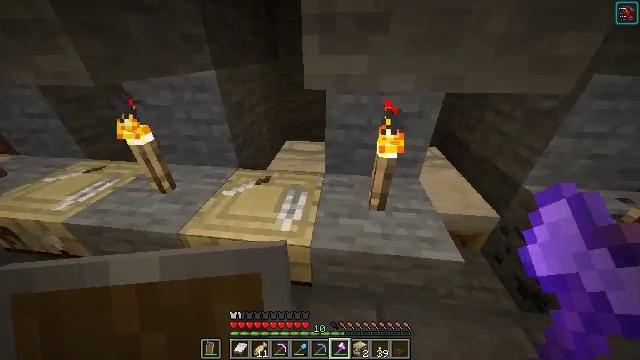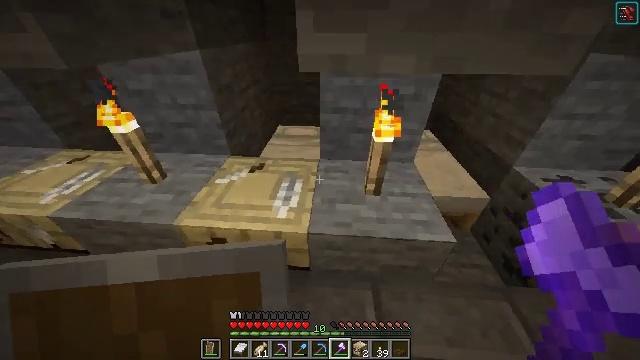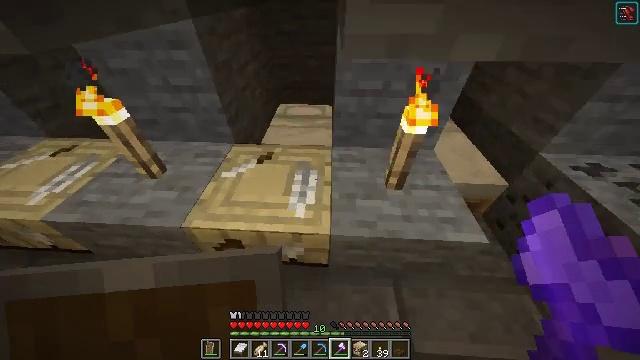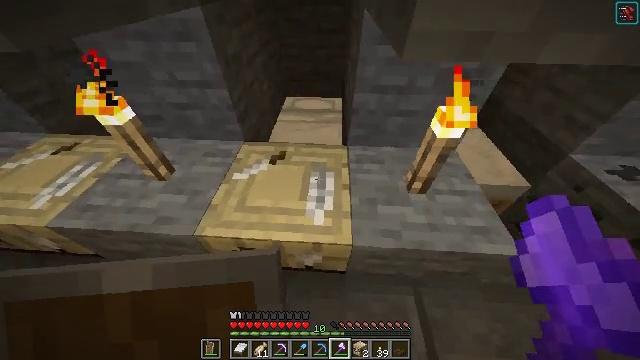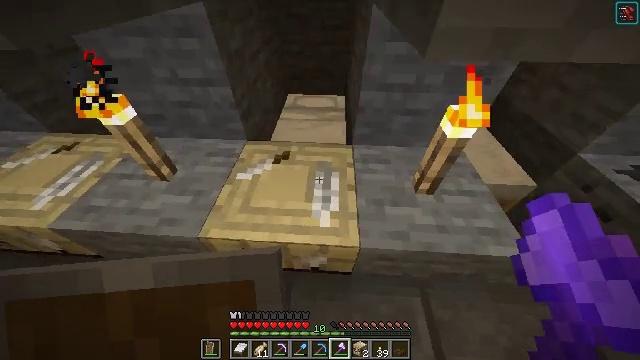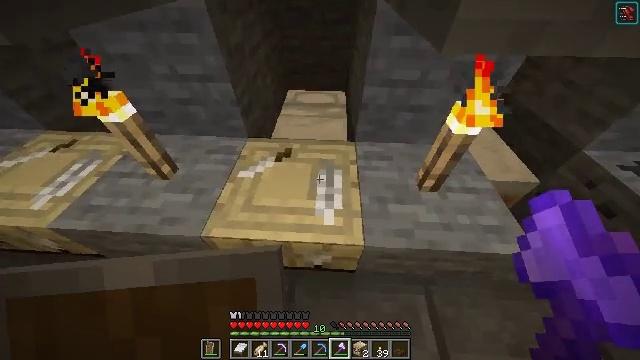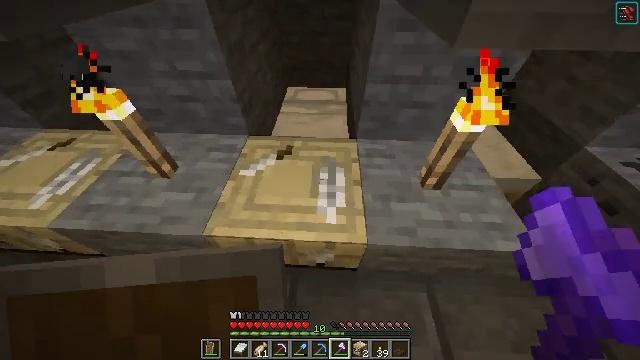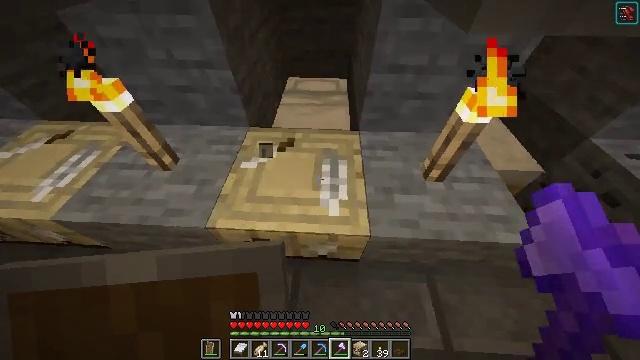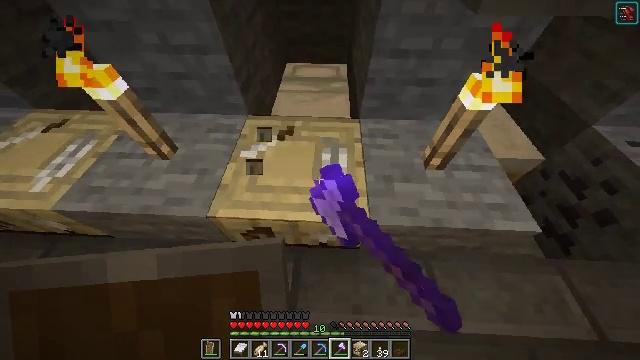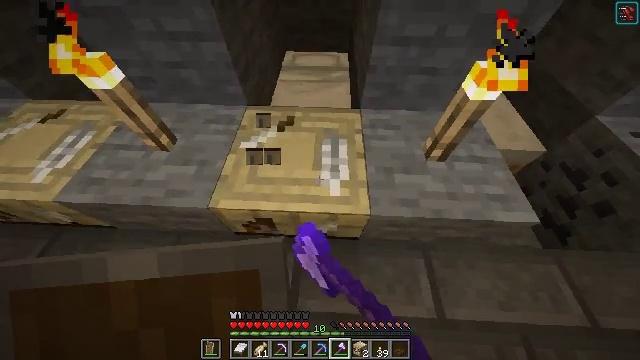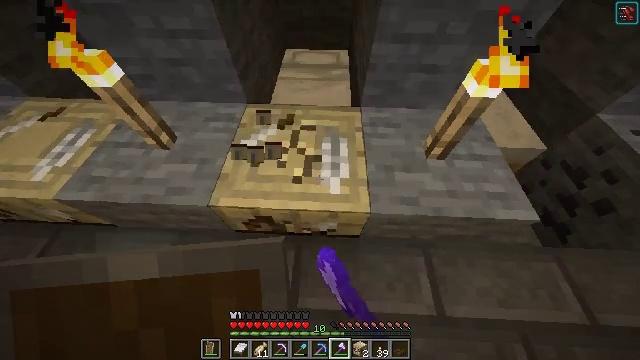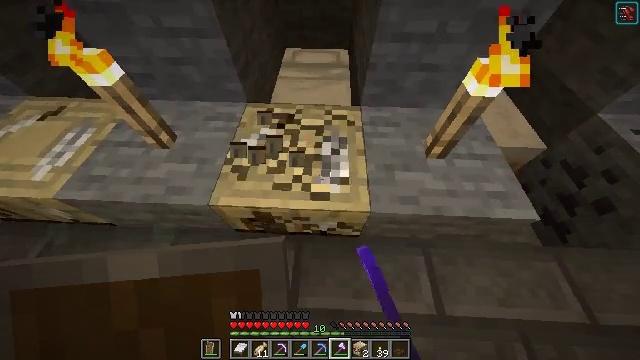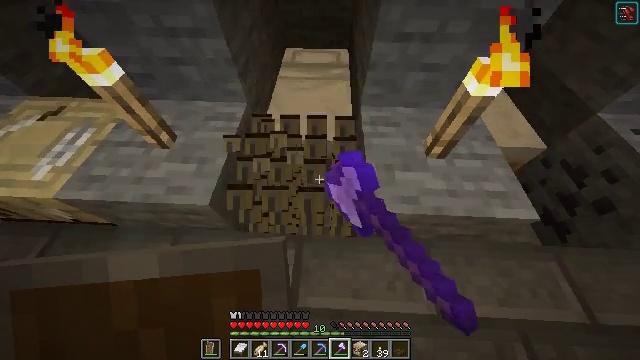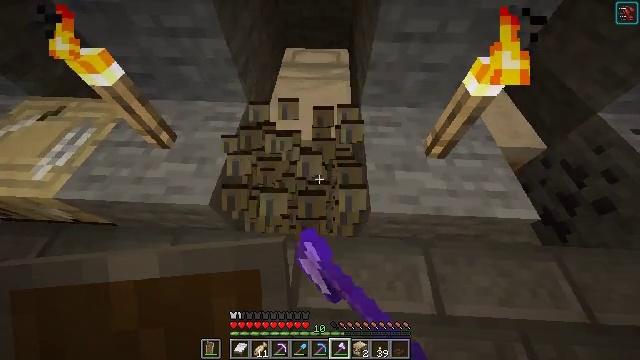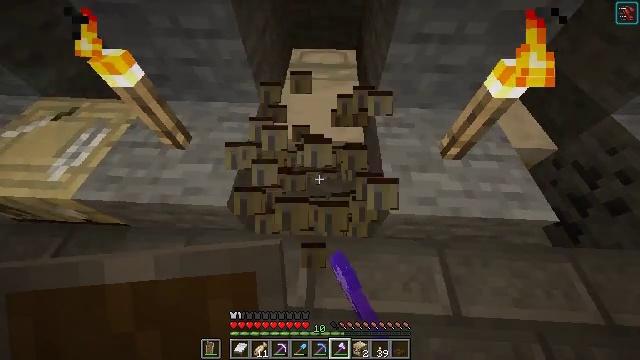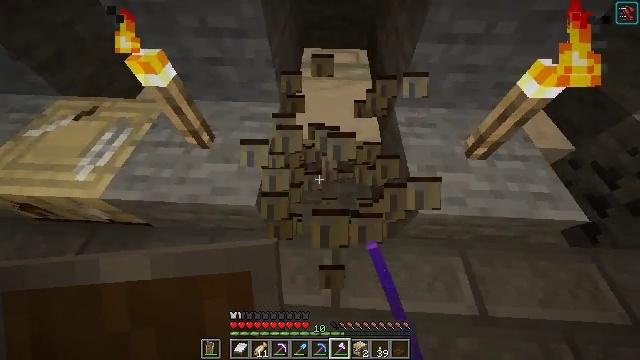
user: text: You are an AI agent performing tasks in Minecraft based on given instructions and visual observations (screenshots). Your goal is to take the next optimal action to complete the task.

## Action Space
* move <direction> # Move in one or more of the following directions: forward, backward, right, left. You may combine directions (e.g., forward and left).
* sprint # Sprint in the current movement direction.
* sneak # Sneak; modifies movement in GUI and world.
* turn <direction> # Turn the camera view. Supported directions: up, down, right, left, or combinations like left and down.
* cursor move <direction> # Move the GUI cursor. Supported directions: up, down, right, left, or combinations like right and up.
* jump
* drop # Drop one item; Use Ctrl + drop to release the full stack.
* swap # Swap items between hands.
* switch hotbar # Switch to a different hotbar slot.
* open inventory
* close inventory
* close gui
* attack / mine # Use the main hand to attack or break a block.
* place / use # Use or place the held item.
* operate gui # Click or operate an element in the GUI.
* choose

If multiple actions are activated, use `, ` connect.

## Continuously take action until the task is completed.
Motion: motion action
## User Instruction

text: Get the fletching table back into the inventory.
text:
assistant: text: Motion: move forward and move left, turn right and down
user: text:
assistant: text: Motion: move forward and move left, turn right and down
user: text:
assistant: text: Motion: turn down
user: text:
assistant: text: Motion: no_op
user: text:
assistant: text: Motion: turn down
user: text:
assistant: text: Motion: no_op
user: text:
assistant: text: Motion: turn down, attack / mine
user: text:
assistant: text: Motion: turn down, attack / mine
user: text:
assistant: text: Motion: turn down, attack / mine
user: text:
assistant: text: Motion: attack / mine
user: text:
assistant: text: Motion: attack / mine
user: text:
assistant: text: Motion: attack / mine
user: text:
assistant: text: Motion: attack / mine
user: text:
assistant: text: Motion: move left
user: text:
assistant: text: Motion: move left
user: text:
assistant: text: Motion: no_op
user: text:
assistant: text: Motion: turn right
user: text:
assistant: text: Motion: turn right
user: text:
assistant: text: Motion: turn right
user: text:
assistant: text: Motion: turn right
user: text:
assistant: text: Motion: turn right
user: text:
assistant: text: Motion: move forward
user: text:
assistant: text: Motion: move forward
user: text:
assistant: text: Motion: move forward
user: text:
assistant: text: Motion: no_op
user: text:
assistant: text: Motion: no_op
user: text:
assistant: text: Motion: no_op
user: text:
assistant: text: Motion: no_op
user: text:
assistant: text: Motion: no_op
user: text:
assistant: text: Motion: no_op